Question: So, I got this multi-input model with 6 identical inputs of same shape. Right now If I have to use this model, I have to multiply my input data with total numbers of input layer, i.e. 6. I was wondering if I can add another layer on top of this and can pass single input that will connect with all these 6 inputs. I'm not sure how to accomplish this! Any thoughts?

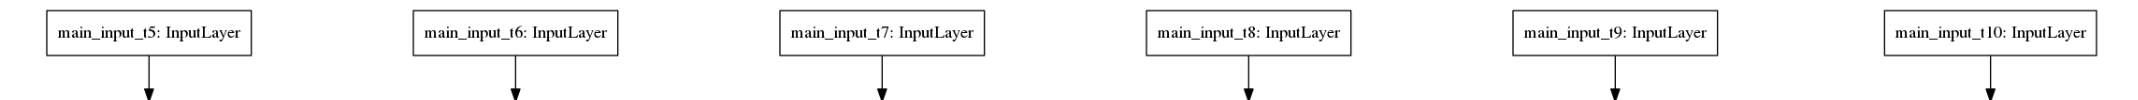
Answer: Issue was something like this: I have a multi-input model, where all inputs are identical, as this model was just a combination of multiple models which happens to share identical type input! Now, when using this model for classification, I had to provide for each input layer, which is something I don't wanted to do, say when classifying millions of sentences!
So, the ideal solution was to just have a single input which is connected with all model inputs!!
Alrighty, so here is how it's done:
1. Create a new top_model which will take single input and generate multiple identical outputs. This can be done with Lambda layer. single_input = layers.Input(input_shape)
multi_output = layers.Lambda(lambda x: [x] * total_numbers_of_base_inputs)(single_input)
top_model = Model(inputs=single_input, outputs=multi_output)
2. Use the top_model input and your multi_input_base_model like below to create new single_input model. new_model = Model(inputs=top_model.input, outputs=multi_input_base_model(top_model.output))